Interaction volume radius: 5 \u00c5
Interaction volume height: 30 \u00c5
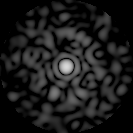
Disorder parameter: 0.7933